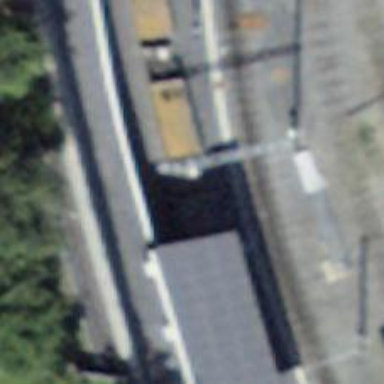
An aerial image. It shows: Railway buffer stop.